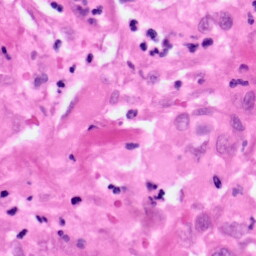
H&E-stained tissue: Pancreatic